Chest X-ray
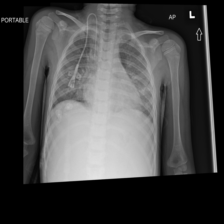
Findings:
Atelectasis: negative
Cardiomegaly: negative
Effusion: negative
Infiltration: negative
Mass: negative
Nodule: negative
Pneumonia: negative
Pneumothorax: negative
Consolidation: negative
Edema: negative
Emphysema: negative
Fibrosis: negative
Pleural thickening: negative
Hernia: negative